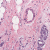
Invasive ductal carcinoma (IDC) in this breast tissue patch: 1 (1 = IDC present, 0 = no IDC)